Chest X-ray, PA view. Patient: 51 years old, sex F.
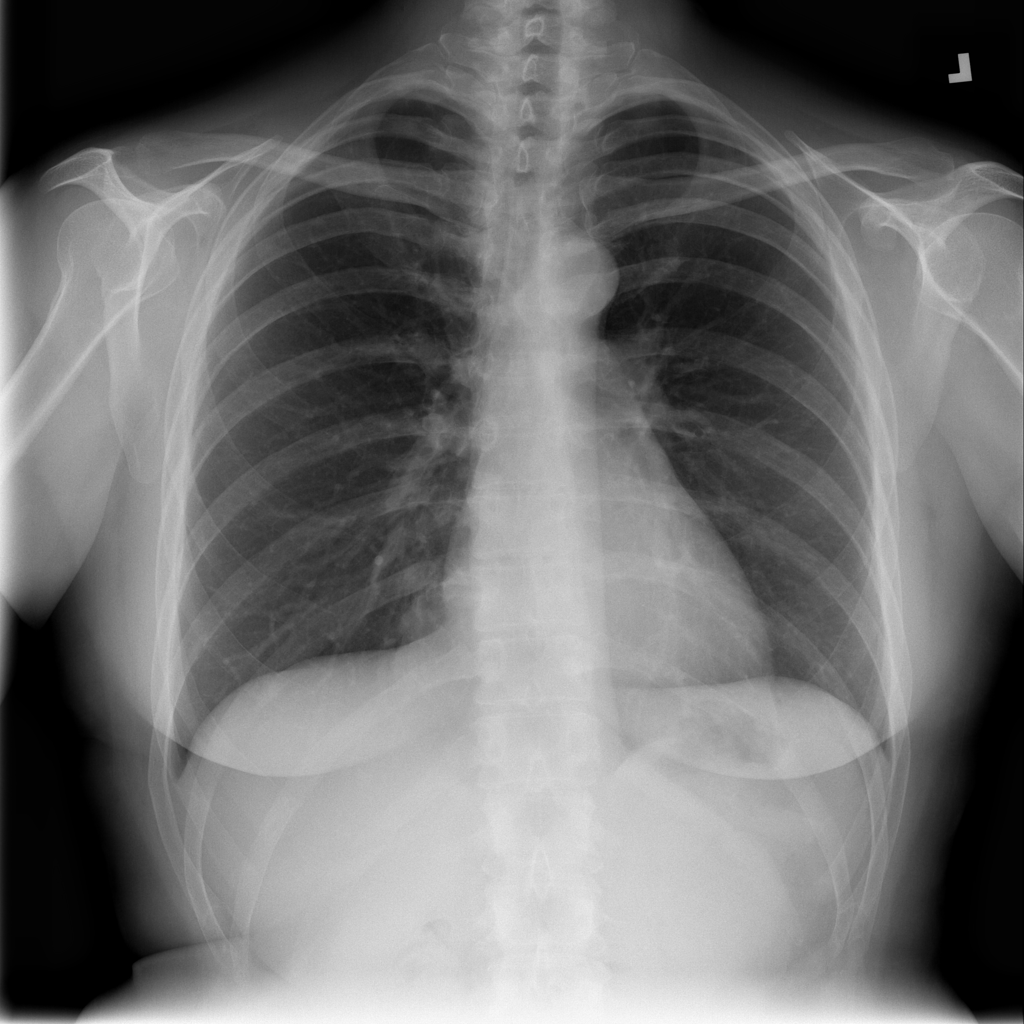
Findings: Pneumothorax